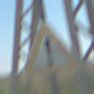
Verkehrszeichen: Gefahrenstelle
Umgebung: Outdoor, Special
Tageszeit: MorningAfternoon
Wetter: Clear
Licht: Natural
Jahreszeit: NotSpecified
Kontrast: HighContrast